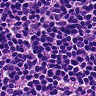
Metastatic tissue present: no